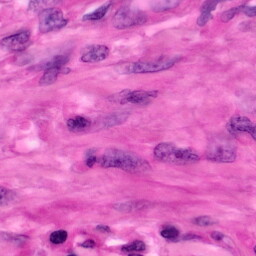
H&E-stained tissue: Pancreatic